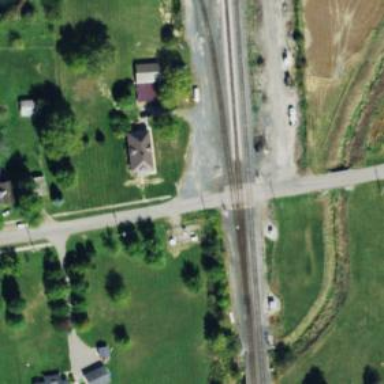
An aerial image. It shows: Railway level crossing.